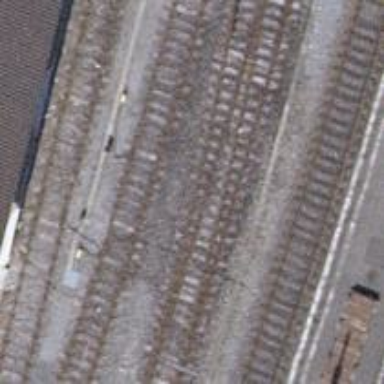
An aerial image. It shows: Railway with electrified contact lines.